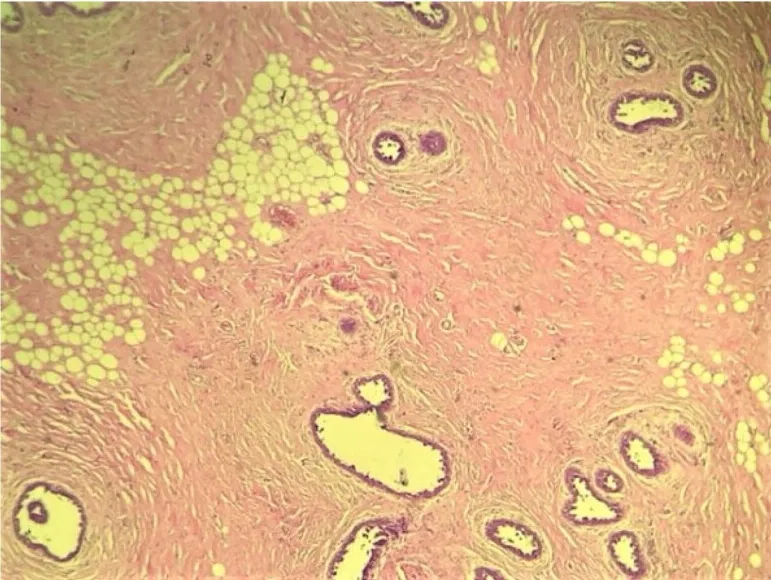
Low power view showing breast parenchyma displaying an increased number of ducts with a stromal proliferation (4x Magnification; Hematoxylin-Eosin staining).
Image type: pathology (h&e)